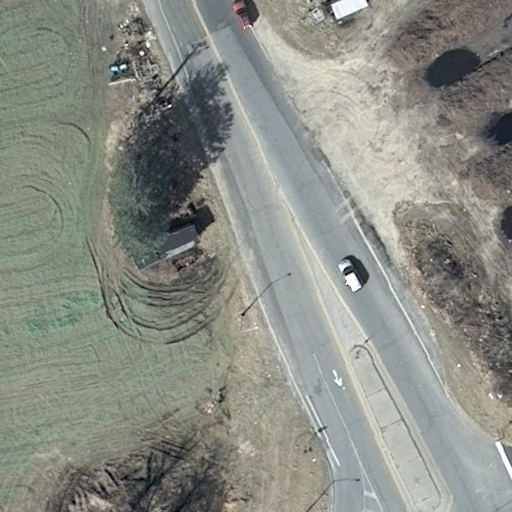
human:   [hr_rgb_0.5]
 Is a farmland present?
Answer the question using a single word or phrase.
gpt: yes

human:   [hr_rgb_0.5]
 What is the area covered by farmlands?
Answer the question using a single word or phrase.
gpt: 10299m2

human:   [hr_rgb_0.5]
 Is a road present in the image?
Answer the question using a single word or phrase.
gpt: yes

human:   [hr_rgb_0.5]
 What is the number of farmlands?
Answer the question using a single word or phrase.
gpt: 1

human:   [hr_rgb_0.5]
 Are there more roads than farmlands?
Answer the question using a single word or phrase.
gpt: yes

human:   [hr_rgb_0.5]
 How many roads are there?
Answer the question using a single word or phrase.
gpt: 7

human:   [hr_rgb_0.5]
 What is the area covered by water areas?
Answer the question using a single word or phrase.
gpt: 0m2

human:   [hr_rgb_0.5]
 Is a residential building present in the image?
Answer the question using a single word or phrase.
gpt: no

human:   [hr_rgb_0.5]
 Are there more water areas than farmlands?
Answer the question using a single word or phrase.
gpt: no

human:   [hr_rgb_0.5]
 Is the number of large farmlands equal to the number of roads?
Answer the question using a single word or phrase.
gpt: no

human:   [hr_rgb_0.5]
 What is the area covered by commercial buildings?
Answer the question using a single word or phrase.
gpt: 0m2

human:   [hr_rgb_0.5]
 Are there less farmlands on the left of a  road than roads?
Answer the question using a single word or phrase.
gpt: yes

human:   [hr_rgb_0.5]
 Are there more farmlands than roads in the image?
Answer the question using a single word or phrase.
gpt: no

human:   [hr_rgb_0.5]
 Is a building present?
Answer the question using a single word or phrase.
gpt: no

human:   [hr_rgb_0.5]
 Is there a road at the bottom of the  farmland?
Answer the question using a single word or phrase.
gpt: yes

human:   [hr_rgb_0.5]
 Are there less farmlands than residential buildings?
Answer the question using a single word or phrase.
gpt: no

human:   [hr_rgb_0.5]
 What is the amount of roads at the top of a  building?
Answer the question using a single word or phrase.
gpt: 0

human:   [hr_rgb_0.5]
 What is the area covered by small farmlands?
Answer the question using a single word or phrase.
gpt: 0m2

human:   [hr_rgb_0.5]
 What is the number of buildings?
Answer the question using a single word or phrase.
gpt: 0

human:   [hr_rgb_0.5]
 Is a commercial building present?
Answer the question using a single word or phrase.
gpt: no

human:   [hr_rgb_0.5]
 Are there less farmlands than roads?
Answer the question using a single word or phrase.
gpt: yes

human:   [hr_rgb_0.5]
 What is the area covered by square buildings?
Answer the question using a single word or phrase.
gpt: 0m2

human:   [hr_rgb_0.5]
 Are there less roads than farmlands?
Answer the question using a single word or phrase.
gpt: no

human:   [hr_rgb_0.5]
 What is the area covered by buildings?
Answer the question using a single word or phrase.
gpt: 0m2

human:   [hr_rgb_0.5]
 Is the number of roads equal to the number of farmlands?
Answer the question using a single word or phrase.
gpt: no

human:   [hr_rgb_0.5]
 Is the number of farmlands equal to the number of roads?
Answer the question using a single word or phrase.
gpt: no

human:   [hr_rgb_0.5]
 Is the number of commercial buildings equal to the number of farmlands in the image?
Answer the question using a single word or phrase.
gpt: no

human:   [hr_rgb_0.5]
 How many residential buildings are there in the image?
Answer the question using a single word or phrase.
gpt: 0

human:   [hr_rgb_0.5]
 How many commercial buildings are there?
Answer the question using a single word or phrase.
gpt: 0

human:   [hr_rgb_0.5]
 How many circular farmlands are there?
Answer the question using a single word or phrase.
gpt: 0

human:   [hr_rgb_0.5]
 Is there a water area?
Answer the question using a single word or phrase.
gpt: no

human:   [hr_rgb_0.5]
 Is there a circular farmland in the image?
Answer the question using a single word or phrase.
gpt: no

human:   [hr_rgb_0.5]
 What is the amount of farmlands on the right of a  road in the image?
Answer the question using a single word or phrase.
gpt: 1

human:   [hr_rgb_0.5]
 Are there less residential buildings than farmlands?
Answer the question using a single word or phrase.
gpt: yes

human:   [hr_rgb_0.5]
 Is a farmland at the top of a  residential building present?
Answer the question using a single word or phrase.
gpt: no

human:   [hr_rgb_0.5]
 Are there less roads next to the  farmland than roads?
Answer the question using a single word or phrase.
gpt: no

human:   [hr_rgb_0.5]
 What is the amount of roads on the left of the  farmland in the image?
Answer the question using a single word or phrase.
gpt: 7

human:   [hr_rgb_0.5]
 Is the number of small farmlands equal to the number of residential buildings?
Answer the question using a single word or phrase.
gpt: yes

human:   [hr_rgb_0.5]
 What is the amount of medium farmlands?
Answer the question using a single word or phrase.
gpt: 0

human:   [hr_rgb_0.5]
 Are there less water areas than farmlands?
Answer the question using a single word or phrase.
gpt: yes

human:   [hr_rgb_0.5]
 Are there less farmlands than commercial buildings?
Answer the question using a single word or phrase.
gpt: no

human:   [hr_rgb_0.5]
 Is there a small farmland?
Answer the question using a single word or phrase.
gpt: no

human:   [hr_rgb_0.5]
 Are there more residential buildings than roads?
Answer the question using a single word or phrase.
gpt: no

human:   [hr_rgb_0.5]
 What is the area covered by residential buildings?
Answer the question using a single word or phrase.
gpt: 0m2

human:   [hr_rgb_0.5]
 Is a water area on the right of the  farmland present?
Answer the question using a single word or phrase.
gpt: no

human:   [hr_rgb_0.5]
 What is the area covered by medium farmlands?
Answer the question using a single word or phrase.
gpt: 0m2

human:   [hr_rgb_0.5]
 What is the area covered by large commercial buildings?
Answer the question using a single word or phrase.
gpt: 0m2

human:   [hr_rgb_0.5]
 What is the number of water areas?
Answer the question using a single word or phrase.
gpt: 0

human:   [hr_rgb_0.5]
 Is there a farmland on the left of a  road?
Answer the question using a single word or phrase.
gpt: no

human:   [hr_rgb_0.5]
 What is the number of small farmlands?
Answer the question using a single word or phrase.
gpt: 0

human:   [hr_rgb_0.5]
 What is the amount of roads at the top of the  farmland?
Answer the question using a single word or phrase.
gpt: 0

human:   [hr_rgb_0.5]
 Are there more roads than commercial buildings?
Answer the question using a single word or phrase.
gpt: yes

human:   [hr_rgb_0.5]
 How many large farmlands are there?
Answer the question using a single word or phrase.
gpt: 1

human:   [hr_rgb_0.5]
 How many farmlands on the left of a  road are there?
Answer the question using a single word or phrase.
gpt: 0

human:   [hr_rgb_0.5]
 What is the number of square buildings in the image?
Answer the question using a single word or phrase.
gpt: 0

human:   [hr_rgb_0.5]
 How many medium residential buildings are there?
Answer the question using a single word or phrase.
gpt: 0

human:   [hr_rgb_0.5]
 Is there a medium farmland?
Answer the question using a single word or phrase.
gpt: no

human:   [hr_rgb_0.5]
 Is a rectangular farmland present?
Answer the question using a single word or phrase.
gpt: no

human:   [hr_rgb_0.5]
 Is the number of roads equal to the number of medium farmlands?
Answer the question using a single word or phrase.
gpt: no

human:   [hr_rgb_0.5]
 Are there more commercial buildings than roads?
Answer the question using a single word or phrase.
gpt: no

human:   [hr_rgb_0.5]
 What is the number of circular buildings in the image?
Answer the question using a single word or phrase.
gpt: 0

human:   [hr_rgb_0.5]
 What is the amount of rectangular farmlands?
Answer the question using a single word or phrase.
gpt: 0

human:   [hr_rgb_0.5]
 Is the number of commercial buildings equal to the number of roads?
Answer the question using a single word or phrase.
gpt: no

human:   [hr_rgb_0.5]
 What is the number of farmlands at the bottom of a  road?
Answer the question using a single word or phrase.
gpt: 0